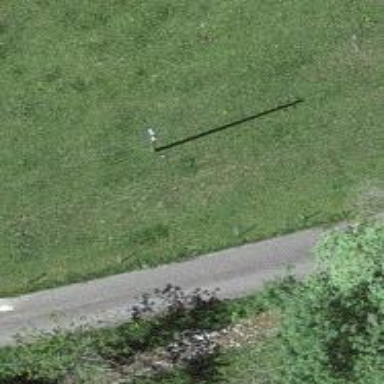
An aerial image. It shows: Power pole.